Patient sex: M
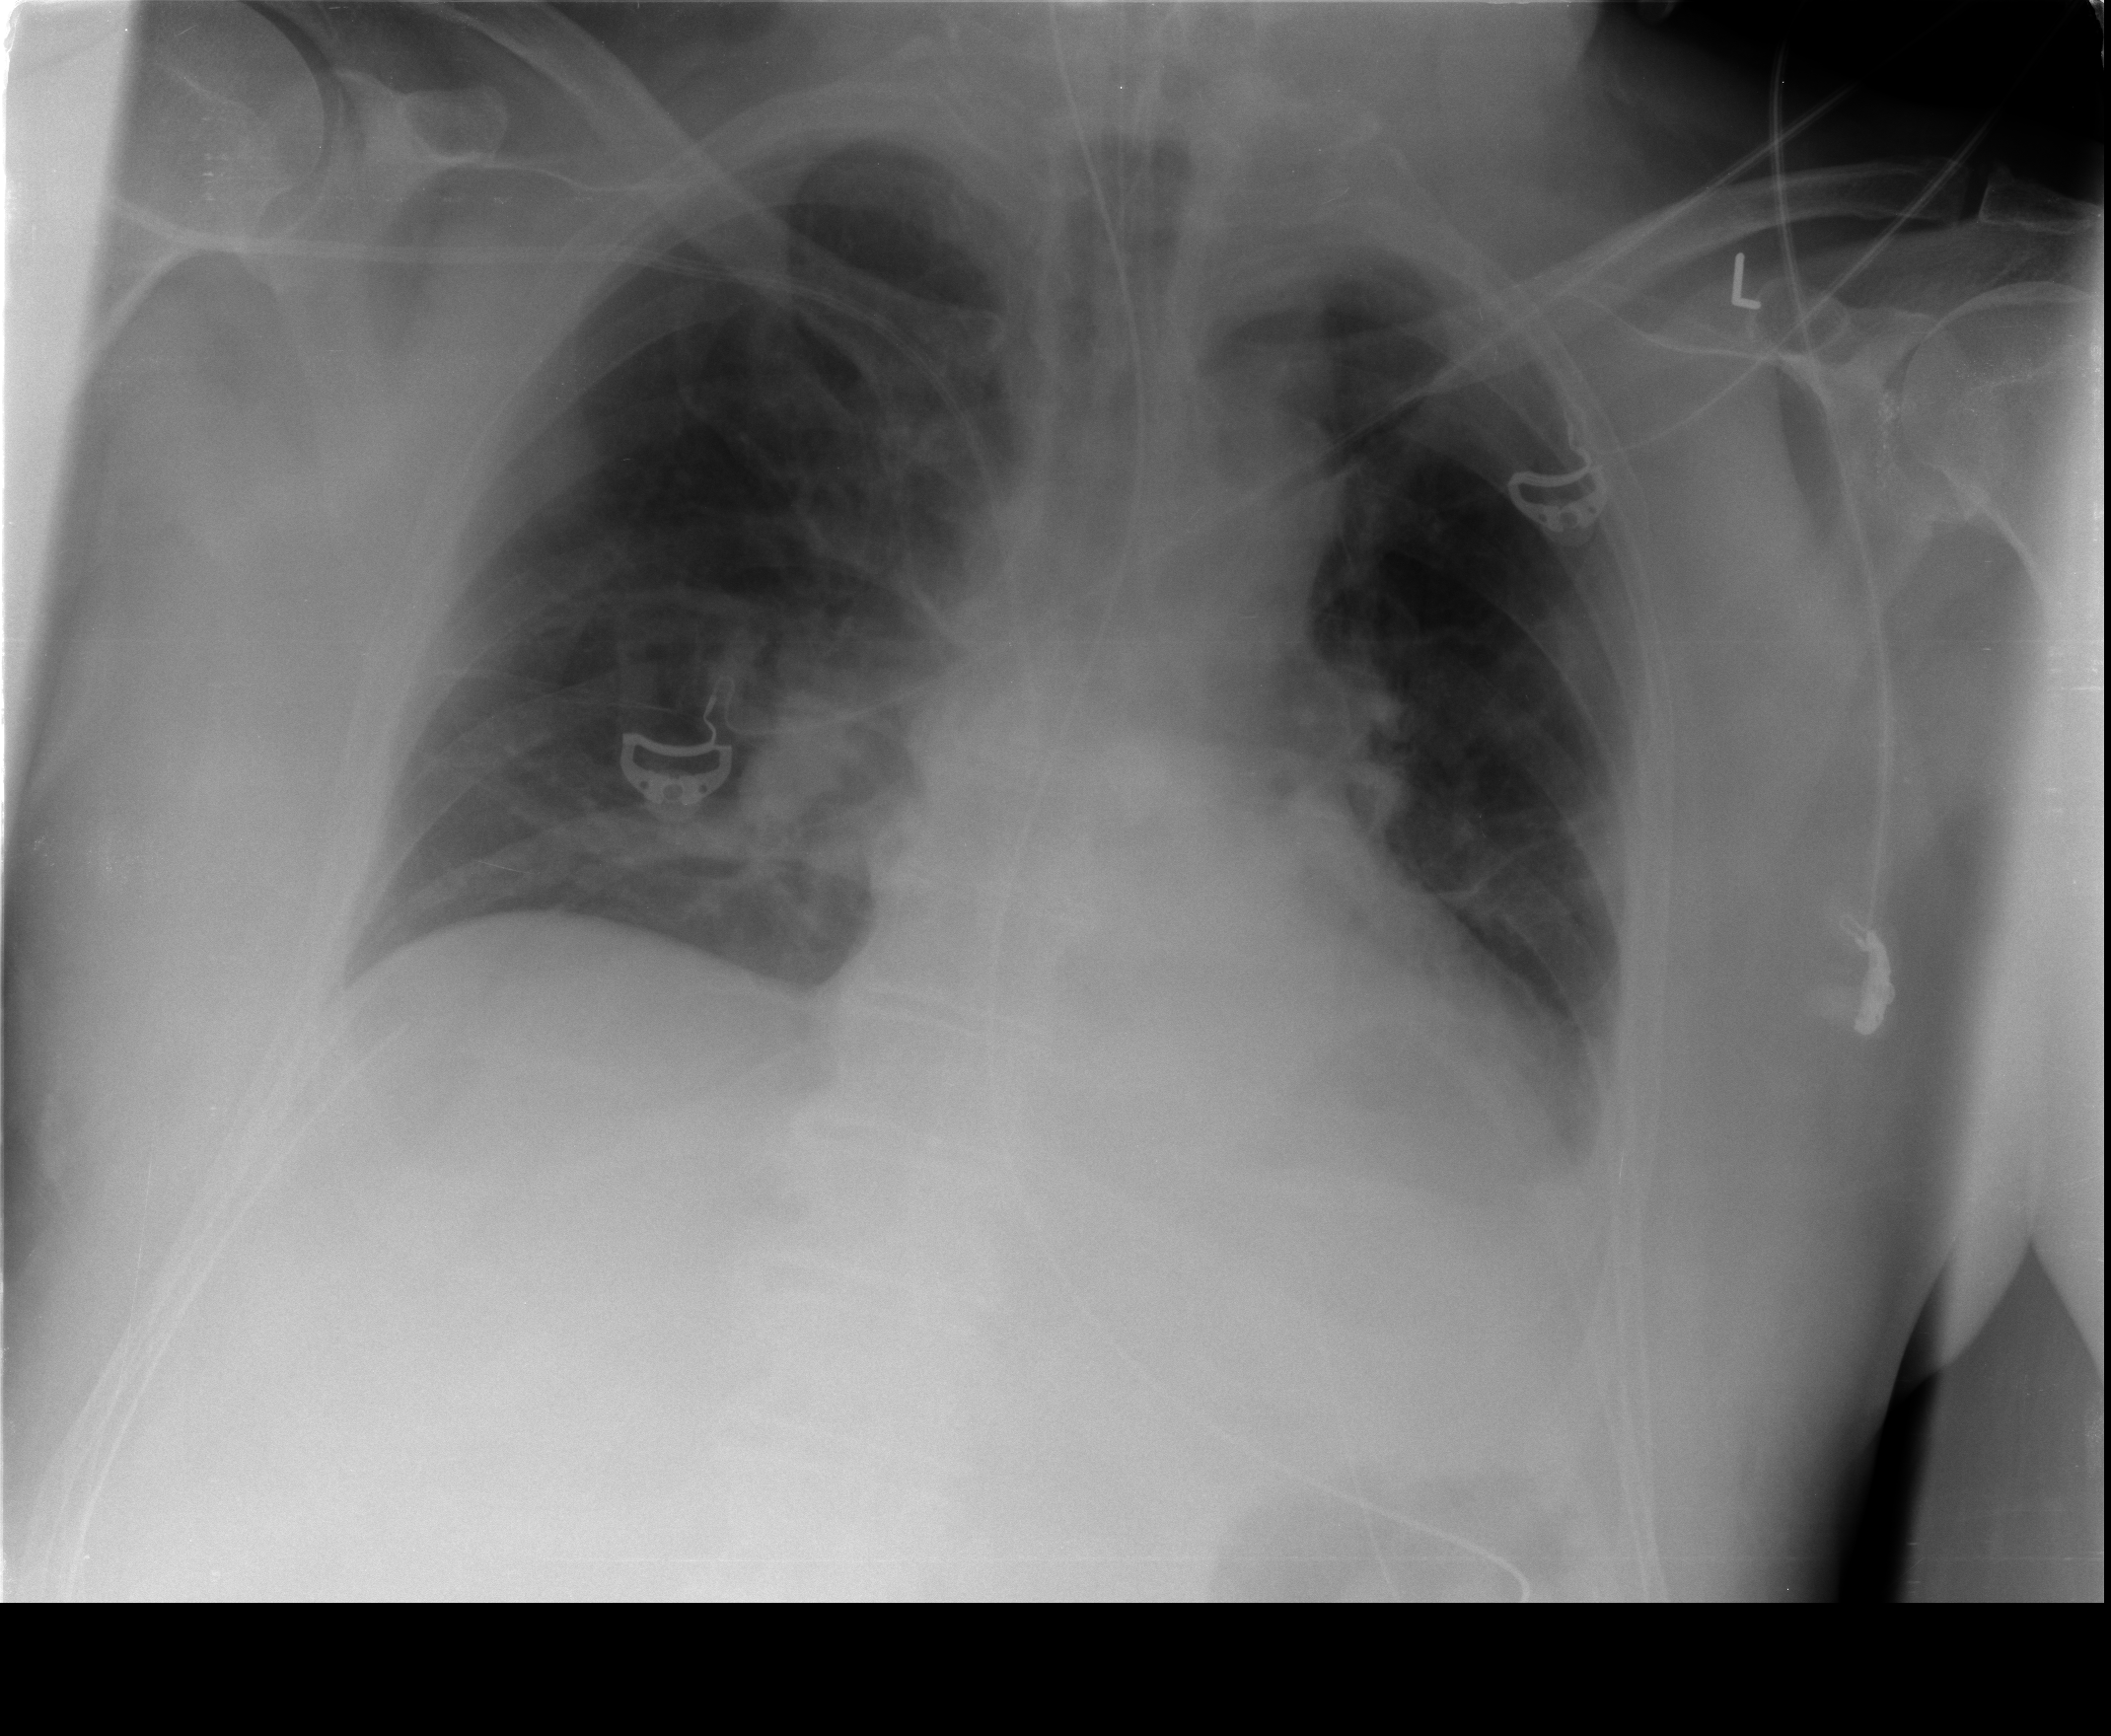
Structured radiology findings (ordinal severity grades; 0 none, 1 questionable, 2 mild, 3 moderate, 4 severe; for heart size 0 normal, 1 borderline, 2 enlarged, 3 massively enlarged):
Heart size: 0
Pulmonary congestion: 2
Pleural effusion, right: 0
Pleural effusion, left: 2
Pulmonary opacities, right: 0
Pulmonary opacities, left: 0
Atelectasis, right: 2
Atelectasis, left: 2